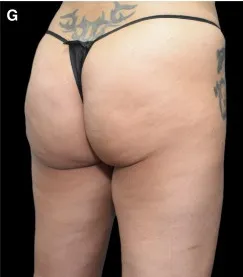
Case study 5. The patient is shown 4 months after TVS (G-I).
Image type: medical_photograph (skin_photograph)